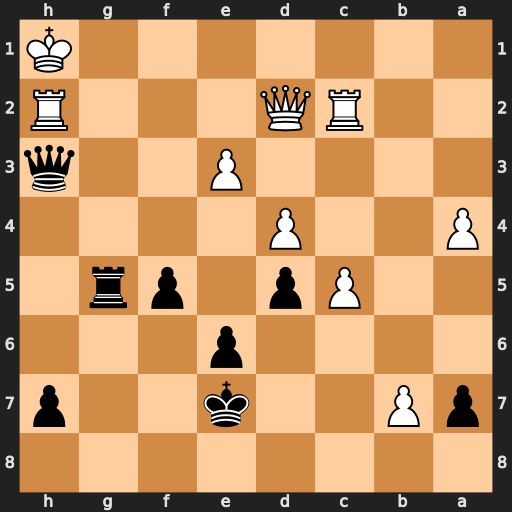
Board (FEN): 8/pP2k2p/4p3/2Pp1pr1/P2P4/4P2q/2RQ3R/7K
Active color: b
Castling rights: -
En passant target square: -
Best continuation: Qf1#